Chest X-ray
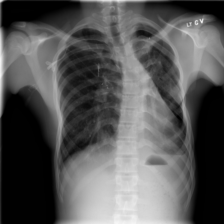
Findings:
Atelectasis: negative
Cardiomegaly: negative
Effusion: negative
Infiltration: negative
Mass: positive
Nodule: negative
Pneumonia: negative
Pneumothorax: negative
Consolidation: negative
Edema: negative
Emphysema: negative
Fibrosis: negative
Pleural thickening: negative
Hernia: negative